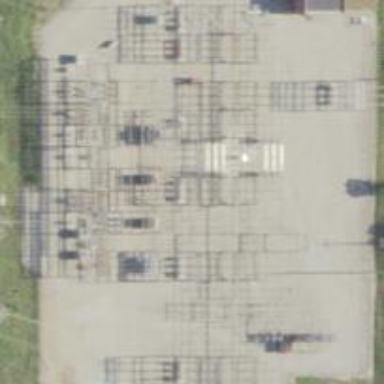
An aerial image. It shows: Switch used for power control.